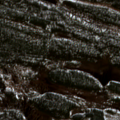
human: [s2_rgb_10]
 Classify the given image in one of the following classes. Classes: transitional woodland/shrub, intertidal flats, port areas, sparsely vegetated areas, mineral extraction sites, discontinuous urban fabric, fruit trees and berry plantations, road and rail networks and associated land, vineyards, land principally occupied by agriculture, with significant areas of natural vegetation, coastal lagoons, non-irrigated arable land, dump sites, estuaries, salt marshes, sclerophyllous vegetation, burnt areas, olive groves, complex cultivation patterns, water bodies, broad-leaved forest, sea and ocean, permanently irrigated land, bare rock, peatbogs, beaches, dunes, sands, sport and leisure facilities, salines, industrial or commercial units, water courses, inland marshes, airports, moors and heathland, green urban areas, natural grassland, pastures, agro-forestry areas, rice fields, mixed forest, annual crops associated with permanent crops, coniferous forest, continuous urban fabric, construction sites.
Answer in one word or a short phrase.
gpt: coniferous forest, mixed forest